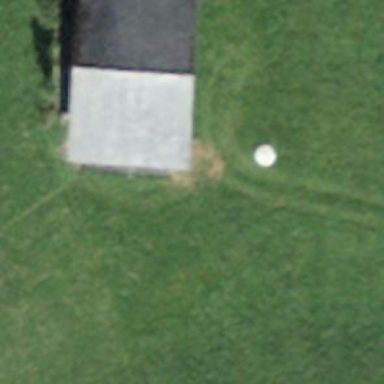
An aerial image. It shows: Barn.